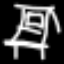
Label: bed